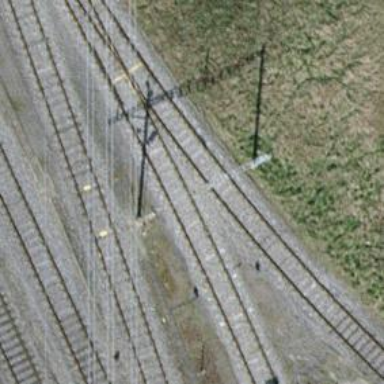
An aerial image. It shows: Railway yard with one track.